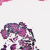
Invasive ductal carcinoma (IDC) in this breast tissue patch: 0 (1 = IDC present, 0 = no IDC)